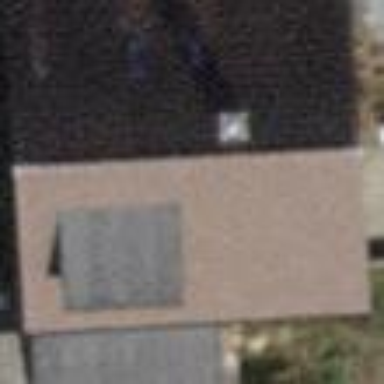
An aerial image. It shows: Detached building with gabled roof.